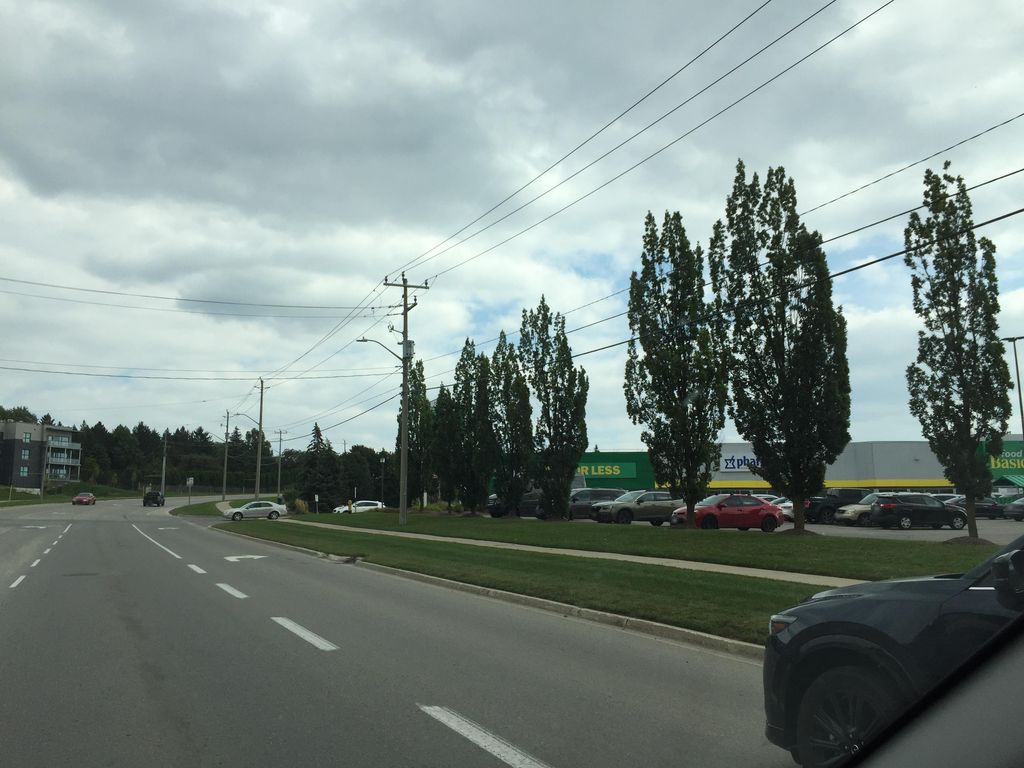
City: kitchener-waterloo